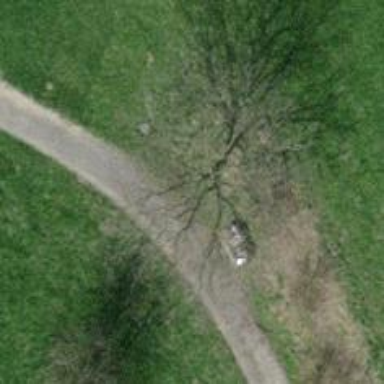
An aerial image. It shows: Bench.